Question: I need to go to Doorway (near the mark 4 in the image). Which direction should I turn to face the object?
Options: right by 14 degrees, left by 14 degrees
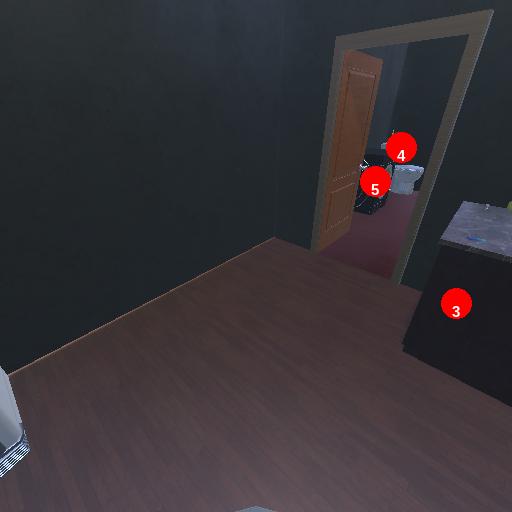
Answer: right by 14 degrees